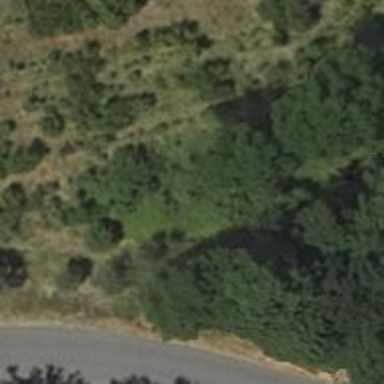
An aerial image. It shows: Row of deciduous broadleaved trees.